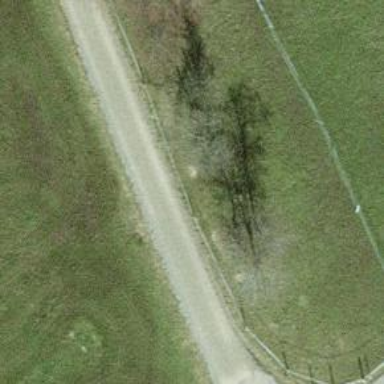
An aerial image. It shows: Gravel track road.